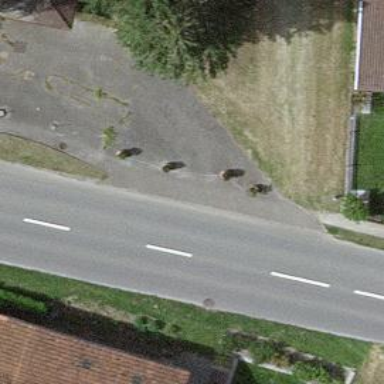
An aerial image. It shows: Bollard barrier.